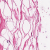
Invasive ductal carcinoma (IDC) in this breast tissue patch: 0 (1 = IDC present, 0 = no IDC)